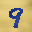
Label: 9